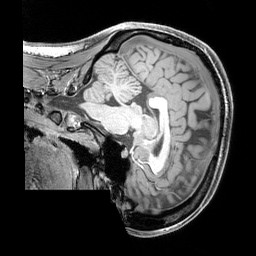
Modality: T1w
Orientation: sagittal
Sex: female
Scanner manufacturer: siemens
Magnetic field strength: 3 T
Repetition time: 2.3 s
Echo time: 0.00226 s